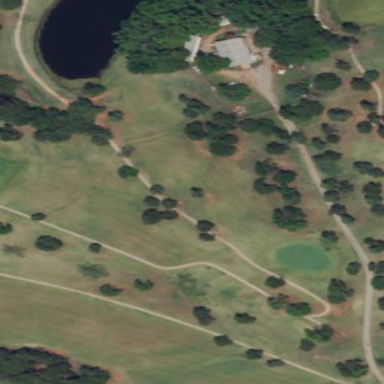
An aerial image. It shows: Meadow with golf fairway.